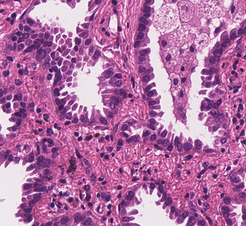
Tumor epithelial tissue: yes
Tumor-associated stroma tissue: yes
Normal tissue: no